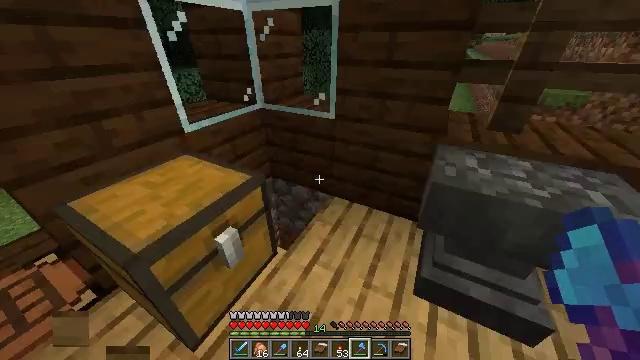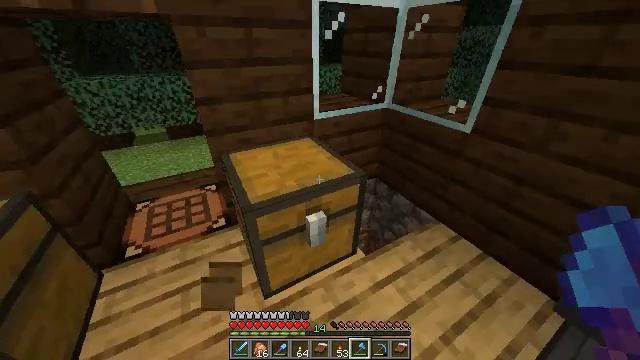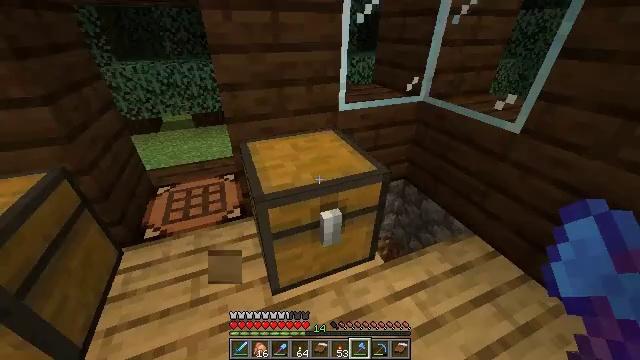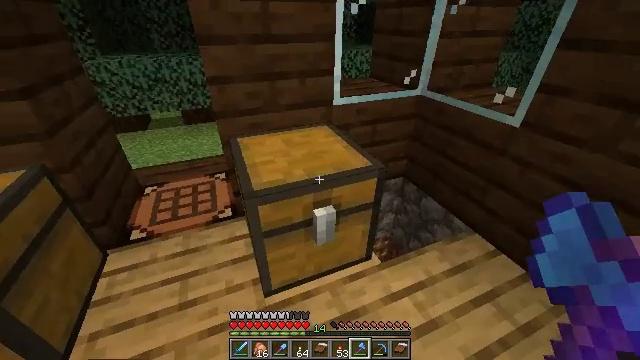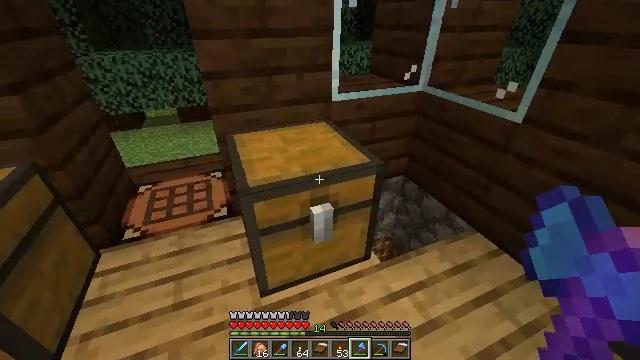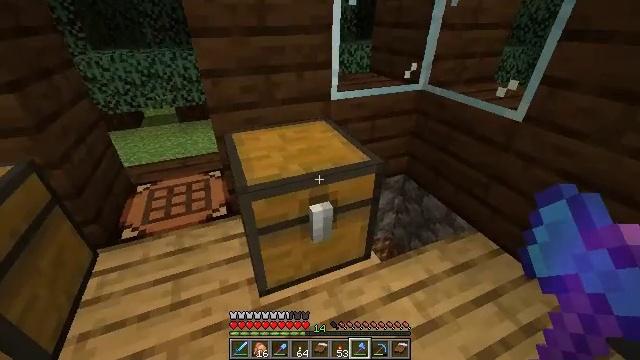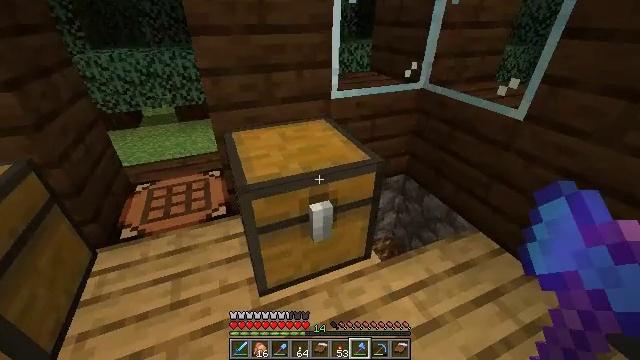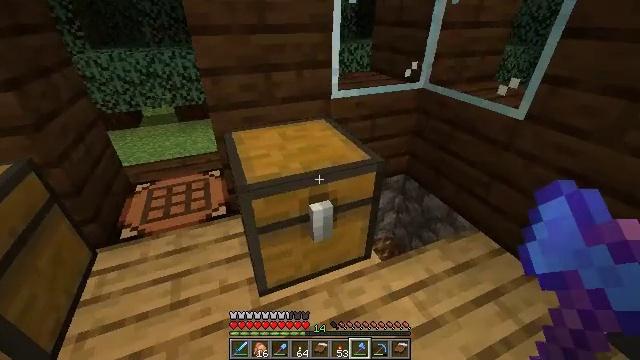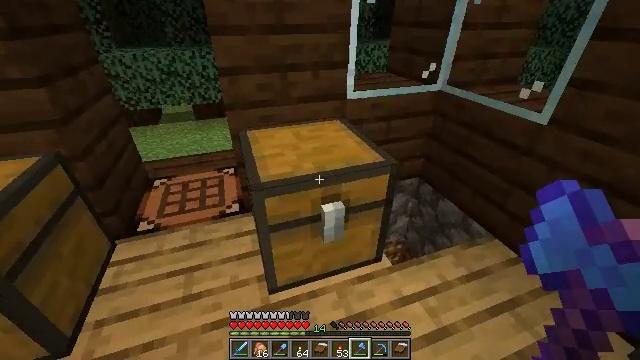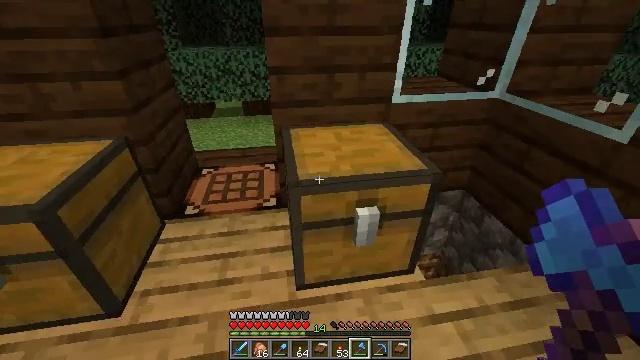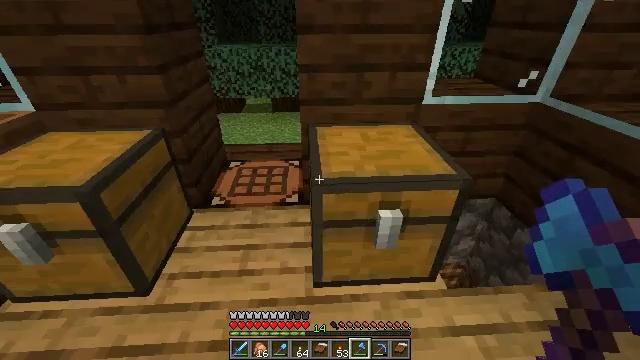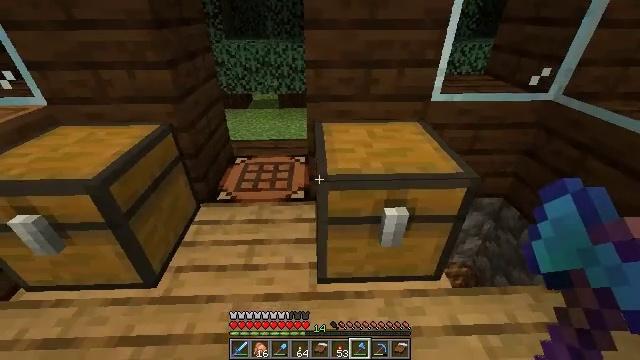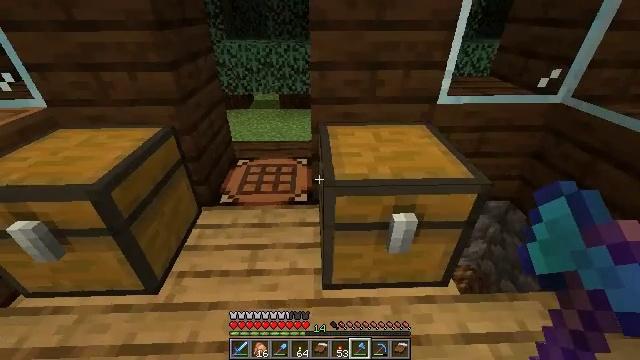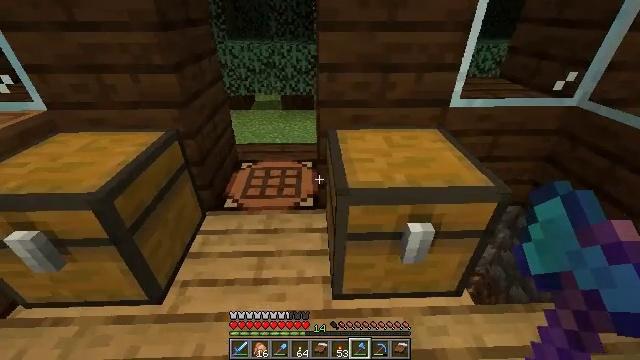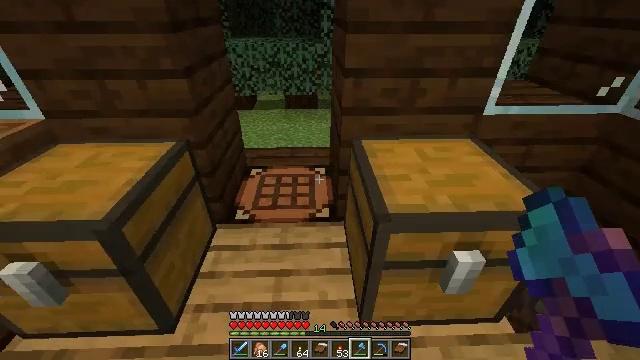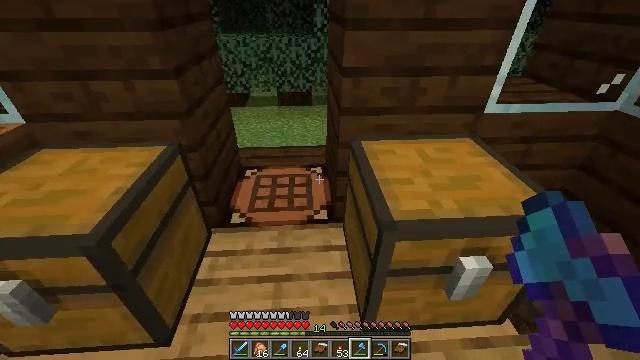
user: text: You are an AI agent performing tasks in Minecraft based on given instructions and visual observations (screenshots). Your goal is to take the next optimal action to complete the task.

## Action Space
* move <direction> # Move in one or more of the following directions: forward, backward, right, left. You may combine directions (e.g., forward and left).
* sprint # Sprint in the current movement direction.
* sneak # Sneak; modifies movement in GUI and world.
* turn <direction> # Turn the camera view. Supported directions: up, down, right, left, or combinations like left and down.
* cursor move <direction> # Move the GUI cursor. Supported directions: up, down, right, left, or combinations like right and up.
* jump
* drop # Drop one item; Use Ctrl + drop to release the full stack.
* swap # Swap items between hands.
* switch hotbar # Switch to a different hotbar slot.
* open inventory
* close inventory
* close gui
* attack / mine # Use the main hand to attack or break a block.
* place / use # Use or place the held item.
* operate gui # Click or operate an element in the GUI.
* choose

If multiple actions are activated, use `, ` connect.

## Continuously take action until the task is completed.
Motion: motion action
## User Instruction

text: Use a crafting table to craft a brown bed.
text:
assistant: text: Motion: turn left
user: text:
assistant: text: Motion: turn left
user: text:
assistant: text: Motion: no_op
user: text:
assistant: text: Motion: no_op
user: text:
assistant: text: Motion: no_op
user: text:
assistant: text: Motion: no_op
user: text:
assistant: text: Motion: no_op
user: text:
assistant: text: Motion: turn left
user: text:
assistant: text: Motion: turn left
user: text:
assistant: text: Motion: turn left
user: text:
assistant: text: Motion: turn left
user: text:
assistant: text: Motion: move forward and move left
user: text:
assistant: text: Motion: move forward and move left
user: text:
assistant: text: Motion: move forward and move left
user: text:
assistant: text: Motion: move forward, turn right
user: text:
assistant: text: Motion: turn right and down
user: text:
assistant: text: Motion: turn down
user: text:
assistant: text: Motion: no_op
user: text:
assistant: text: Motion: turn down
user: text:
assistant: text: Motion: turn down
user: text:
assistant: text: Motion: no_op
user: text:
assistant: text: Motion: no_op
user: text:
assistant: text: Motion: no_op
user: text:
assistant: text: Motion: no_op
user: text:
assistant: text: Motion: no_op
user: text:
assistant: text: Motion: no_op
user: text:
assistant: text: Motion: no_op
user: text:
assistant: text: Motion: no_op
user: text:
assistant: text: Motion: no_op
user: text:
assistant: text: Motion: no_op